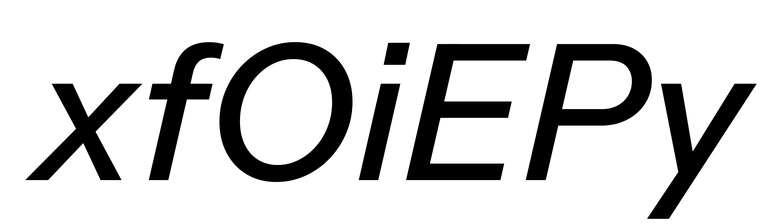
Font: InstrumentSans-Italic_Medium_Italic